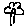
Label: flower